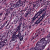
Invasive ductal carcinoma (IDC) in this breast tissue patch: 1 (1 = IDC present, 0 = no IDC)